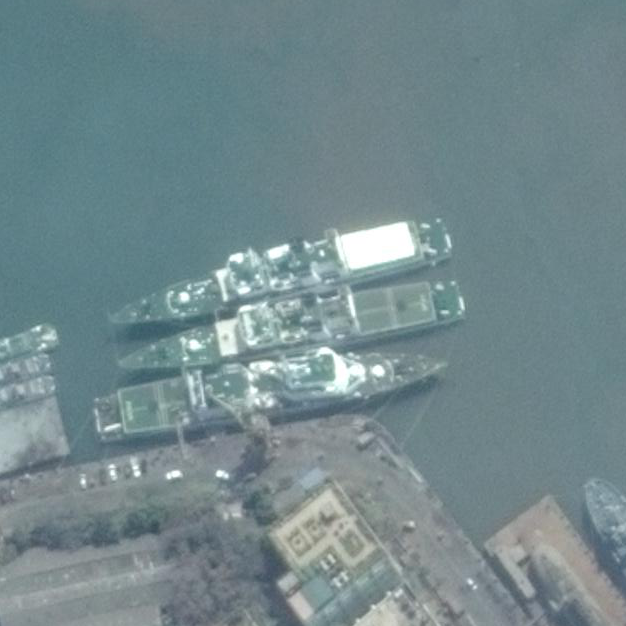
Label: cruiser